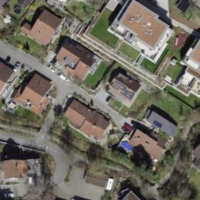
EUNIS habitat code: 54
Species observed at this site:
Artemisia vulgaris
Fagus sylvatica